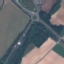
Land use / land cover class: Highway